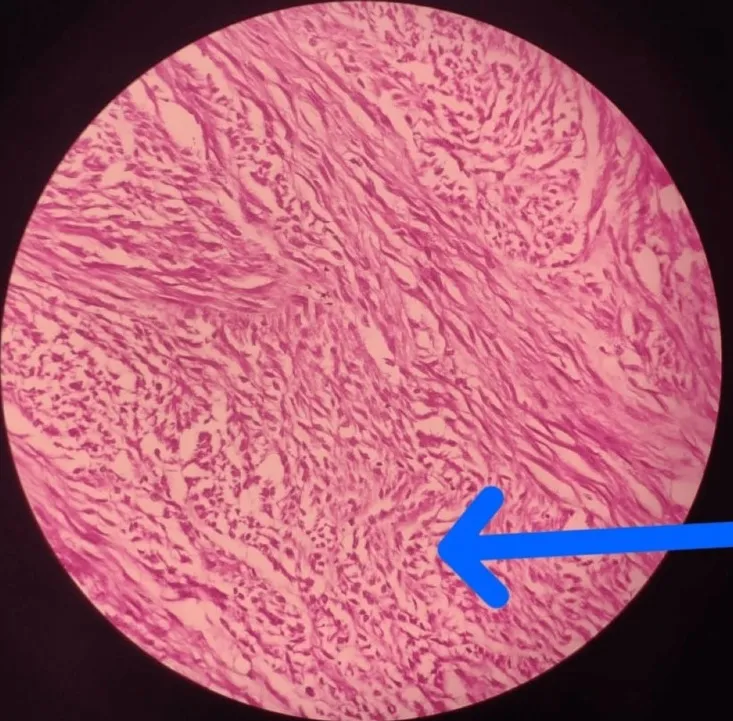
Histopathological image of the resected uterine fibroid showing bundles of spindle-shaped smooth muscle cells and a whorled or swirling pattern of growth.
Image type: pathology (h&e)